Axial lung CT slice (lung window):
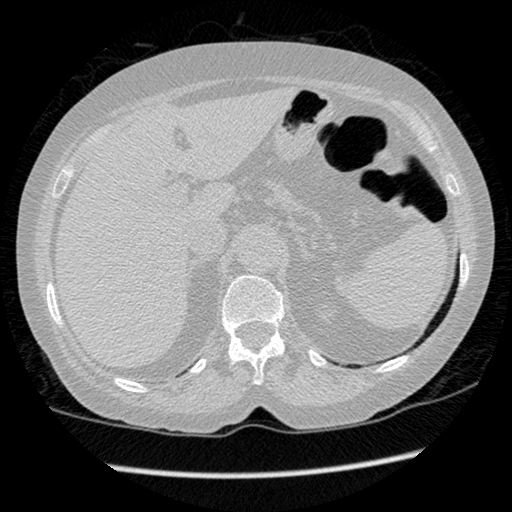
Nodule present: no